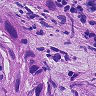
Metastatic tissue present: yes